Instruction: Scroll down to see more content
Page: traveler
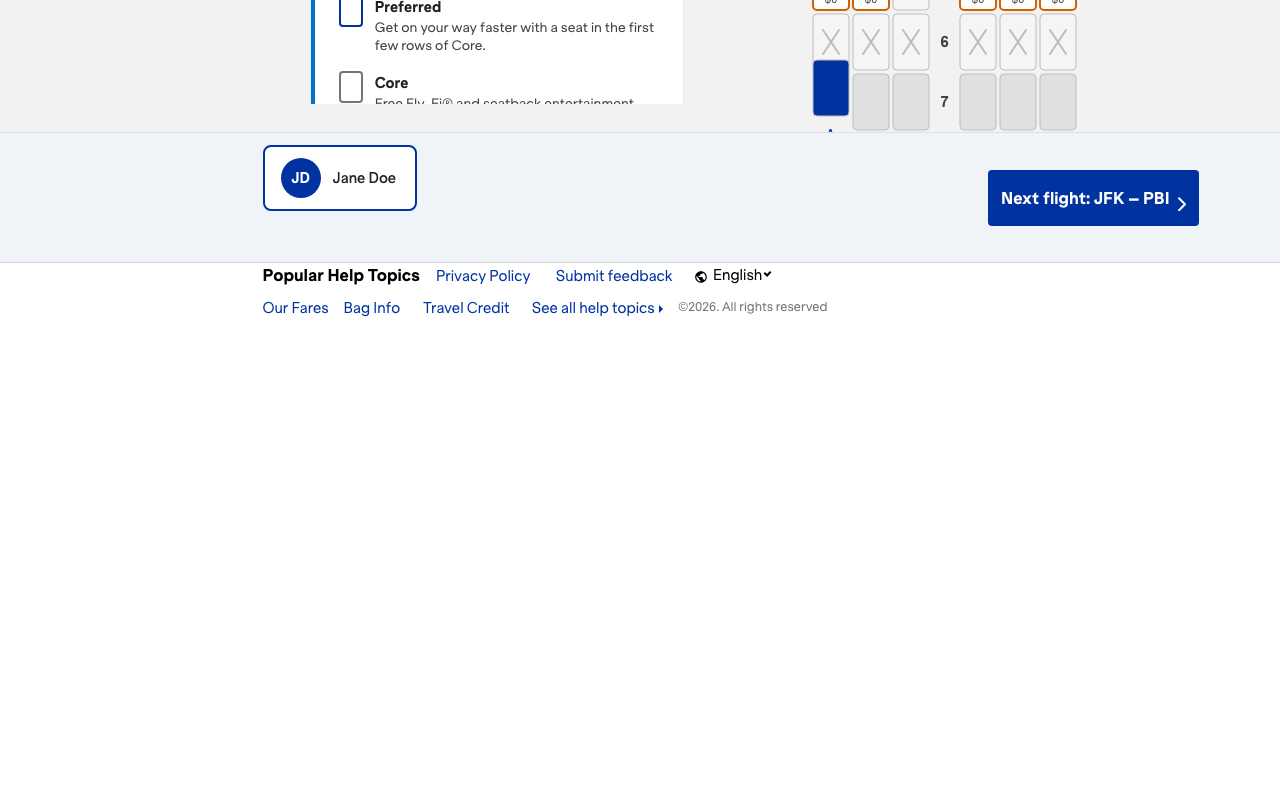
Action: scroll